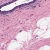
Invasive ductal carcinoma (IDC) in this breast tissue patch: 0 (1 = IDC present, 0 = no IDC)